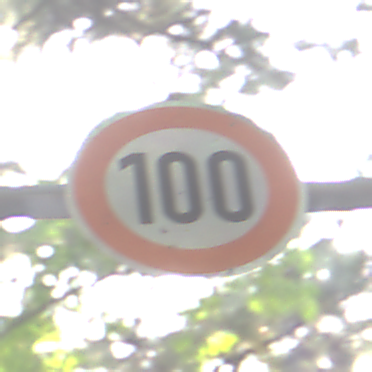
Verkehrszeichen: Geschwindigkeit100
Umgebung: Outdoor, RoadRail
Tageszeit: MorningAfternoon
Wetter: Clear
Licht: Natural
Jahreszeit: NotSpecified
Kontrast: LowContrast